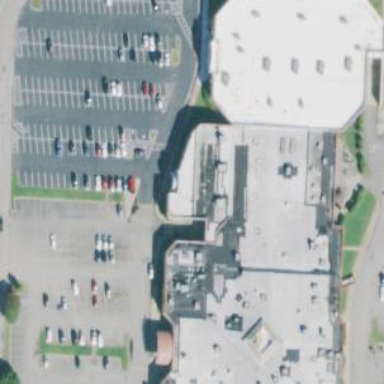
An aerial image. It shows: Part of building.